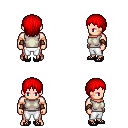
a pixel art fantasy rpg character, male body template, human, light skin, white sleeveless shirt, white pants, red plain hairstyle, cloth bracers, ghillies, four views (front, back, left, right), 2x2 character sprite sheet, small pixel art, hard edges, no anti-aliasing